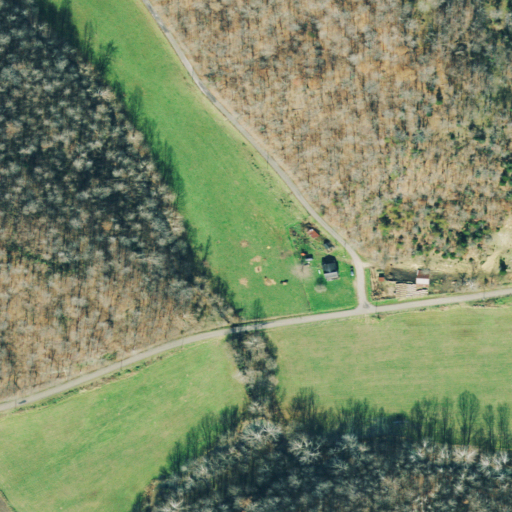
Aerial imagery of valley in Ohio named Gum Stump Hollow containing deciduous forest, pasture, open development, low intensity development, and mixed forest